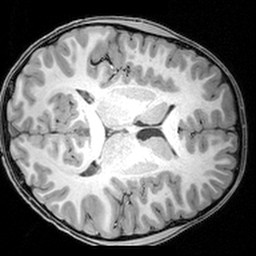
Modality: T1w
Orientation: axial
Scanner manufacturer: siemens
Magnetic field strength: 3 T
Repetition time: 1.9 s
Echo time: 0.00397 s